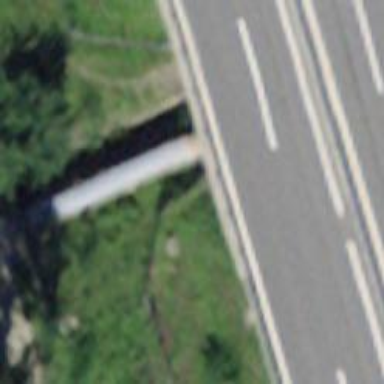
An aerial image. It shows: Tunnel.